【题型】解答题　【知识点】解析几何　【难度】hard
如图所示，已知抛物线 $\Gamma: y^2 = x$，点 $A,B,C,D$ 是抛物线上的四个点，其中 $A,D$ 在第一象限，$B,C$ 在第四象限，满足 $AB \parallel CD$，线段 $AC$ 与 $BD$ 交于点 $H$。记线段 $AB$ 与 $CD$ 的中点分别为 $M,N$。

\noindent
(1) 求抛物线 $\Gamma$ 的焦点坐标；

\noindent
(2) 求证：点 $M,H,N$ 三点共线；

\noindent
(3) 若 $2|HM|=|HN|=2$，求四边形 $ABCD$ 的面积。
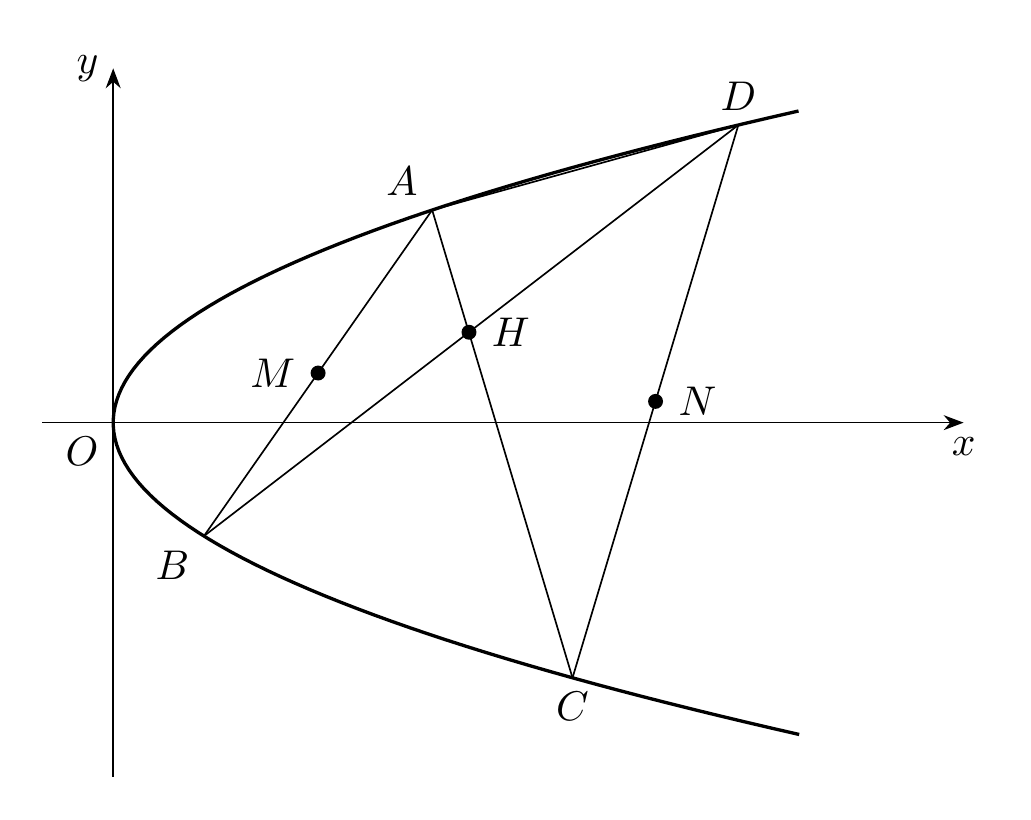
【解答】
\noindent
【详解】（1）因抛物线方程为 \( y^2 = x \)，则焦点坐标为 \( \left( \frac{1}{4}, 0 \right) \)；

\noindent
（2）证明：设 \( A(x_1,y_1) \)，\( B(x_2,y_2) \)，\( C(x_3,y_3) \)，\( D(x_4,y_4) \)。\\
若 \( x_1 = x_2 \)，\( x_3 = x_4 \)，则直线 \( AB \)，\( CD \) 斜率不存在，\\
由对称性，可知 \( M \)，\( N \)，\( H \) 均在 \( x \) 轴上，则 \( M \)，\( H \)，\( N \) 三点共线；\\
若 \( x_1 \neq x_2 \)，\( x_3 \neq x_4 \)，则直线斜率存在，\\
直线 \( AB \) 方程为：\( y = \frac{y_2 - y_1}{x_2 - x_1}(x - x_1) + y_1 \)，结合 \( y_1^2 = x_1 \)，\( y_2^2 = x_2 \)，\\
则 \( y = \frac{y_2 - y_1}{x_2 - x_1}(x - x_1) + y_1 \Rightarrow \frac{(y - y_1)(y_2^2 - y_1^2)}{y_2 - y_1} + y_1^2 = x \Rightarrow (y_1 + y_2)y - y_1y_2 = x \)，\\
同理可得 \( CD \) 方程：\( (y_3 + y_4)y - y_3y_4 = x \)，\( AC \) 方程：\( (y_1 + y_3)y - y_1y_3 = x \)，\\
\( BD \) 方程：\( (y_2 + y_4)y - y_2y_4 = x \)。设 \( M(x_M,y_M) \)，\( N(x_N,y_N) \)，\\
因 \( AB \parallel CD \)，则 \( y_1 + y_2 = y_3 + y_4 \Rightarrow \frac{y_1 + y_2}{2} = \frac{y_3 + y_4}{2} \Rightarrow y_M = y_N \)。\\
则直线 \( MN \) 与 \( x \) 轴平行，设直线 \( MN \) 与线段 \( AC \)，\( BD \) 交点为 \( P(x_p,y_p) \)，\( Q(x_Q,y_Q) \)。\\
将 \( y = \frac{y_1 + y_2}{2} \) 代入直线 \( AC \) 方程，\\
则 \( x_p = (y_1 + y_3) \cdot \frac{y_1 + y_2}{2} - y_1y_3 = \frac{y_1^2 + y_1(y_2 + y_3) - y_1y_3}{2} \)；\\
将 \( y = \frac{y_3 + y_4}{2} \) 代入直线 \( BD \) 方程，
\noindent
则 \( x_Q = (y_2 + y_4) \cdot \frac{y_3 + y_4}{2} - y_2y_4 = \frac{y_4^2 + y_3(y_2 + y_4) - y_2y_4}{2} \).

\noindent
注意到 \( x_p - x_Q = \frac{y_1^2 + y_2(y_1 + y_3) - y_1y_3 - y_4^2 - y_3(y_2 + y_4) + y_2y_4}{2} \)

\[
= \frac{y_1^2 + y_1y_2 - y_1y_3 - (y_4^2 + y_3y_4 - y_2y_4)}{2} = \frac{y_1(y_1 + y_2 - y_3) - y_4(y_4 + y_3 - y_2)}{2}
\]
\[
= \frac{y_1y_4 - y_4y_1}{2} = 0, \quad \text{又} \quad y_p = y_Q = y_M = y_N, \quad \text{则} \ P, Q \ \text{两点重合},
\]
即 \( P, Q \) 为线段 \( AC \) 与 \( BD \) 交点 \( H \)，且点 \( M,H,N \) 三点共线；

\noindent
（3）由（2），直线 \( MN \) 与 \( x \) 轴平行，\\
则 \( 2|HM| = |HN| = 2 \Rightarrow 2(x_H - x_M) = x_N - x_H = 2 \).\\
又 \( x_M = \frac{x_1 + x_2}{2} = \frac{y_1^2 + y_2^2}{2} \)，同理可得 \( x_N = \frac{y_3^2 + y_4^2}{2} \)，\\
又由（2）\( x_H = \frac{y_1^2 + y_2(y_1 + y_3) - y_1y_3}{2} = \frac{y_4^2 + y_3(y_2 + y_4) - y_2y_4}{2} \)，\\

则 \( x_H - x_M = \frac{y_1^2 + y_2(y_1 + y_3) - y_1y_3}{2} - \frac{y_1^2 + y_2^2}{2} = 1 \Rightarrow y_2(y_1 + y_3) - y_1y_3 - y_2^2 = 2 \)，\\

\( x_N - x_H = 2 = \frac{y_3^2 + y_4^2}{2} - \frac{y_4^2 + y_3(y_2 + y_4) - y_2y_4}{2} \Rightarrow y_3^2 - y_3(y_2 + y_4) + y_2y_4 = 4 \).

\noindent
由 \( y_1 + y_2 = y_3 + y_4 \)，则 \( y_3^2 - y_3(y_2 + y_1 + y_2 - y_3) + y_2(y_1 + y_2 - y_3) = 4 \)，\\
即 \( 2y_3^2 + y_2^2 - 3y_2y_3 - y_1y_3 + y_1y_2 = 4 \).\\
则 \( 2y_3^2 + y_2^2 - 3y_2y_3 - y_1y_3 + y_1y_2 - [y_2(y_1 + y_3) - y_1y_3 - y_2^2] = 2 \)
\[
\Rightarrow 2y_3^2 + 2y_2^2 - 4y_2y_3 = 2 \Rightarrow (y_3 - y_2)^2 = 1 \Rightarrow |y_3 - y_2| = 1.
\]

\noindent
如图，过 \( B \) 作 \( MN \) 平行线，交 \( CD \) 为 \( E \)，则四边形 \( MBEN \) 为平行四边形，\\
结合 \( 2|HM| = |HN| = 2 \)，则 \( |BE| = 3 \)，\( S_{\triangle BCE} = \frac{1}{2}|BE| \cdot |y_3 - y_2| = \frac{3}{2} \).

\noindent
因 \( AB \parallel CD \)，则 \( \triangle AHB \sim \triangle CHD \)，结合 \( 2|HM| = |HN| \)，\\
则 \( \frac{|AB|}{|CD|} = \frac{|MH|}{|NH|} = \frac{|AH|}{|CH|} = \frac{|BH|}{|DH|} = \frac{1}{2} \)，又 \( M \) 为 \( AB \) 中点，则 \( N \) 为 \( DE \) 中点.\\
则 \( S_{\triangle BCE} = S_{\triangle BNE} = \frac{1}{4}S_{\triangle BCD} \)，\( S_{\triangle BCD} = 2S_{\triangle ABD} \)，\\
则四边形 \( ABCD \) 的面积 \( S = S_{\triangle BCD} + S_{\triangle ABD} = 6S_{\triangle BCE} = 6 \times \frac{3}{2} = 9 \).

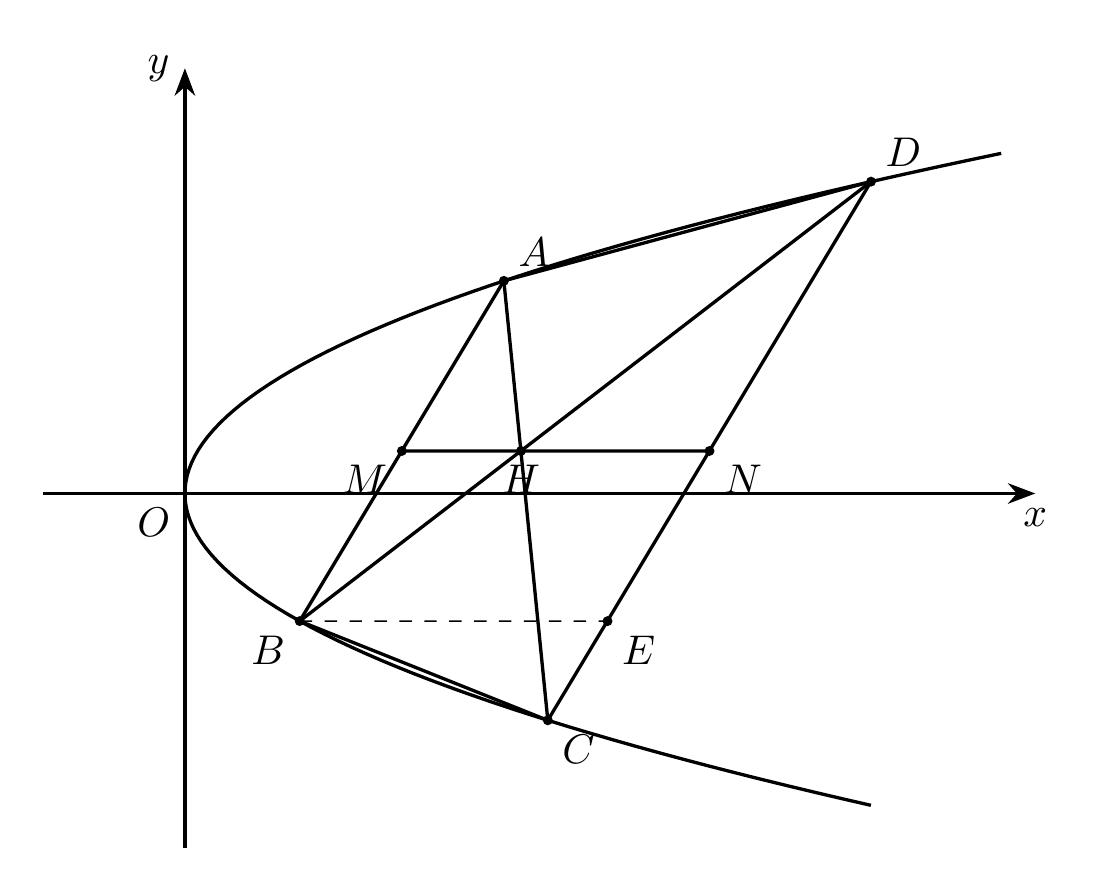